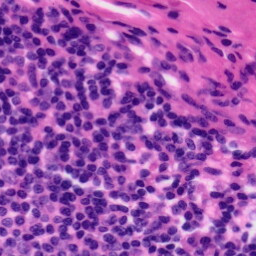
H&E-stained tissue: Tonsil